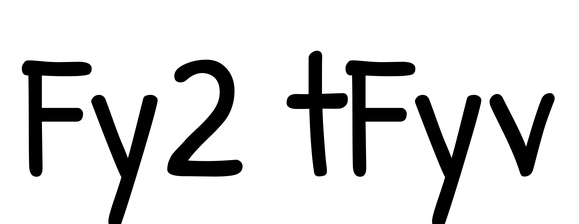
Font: PatrickHand-Regular